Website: bh-photo
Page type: address-validator
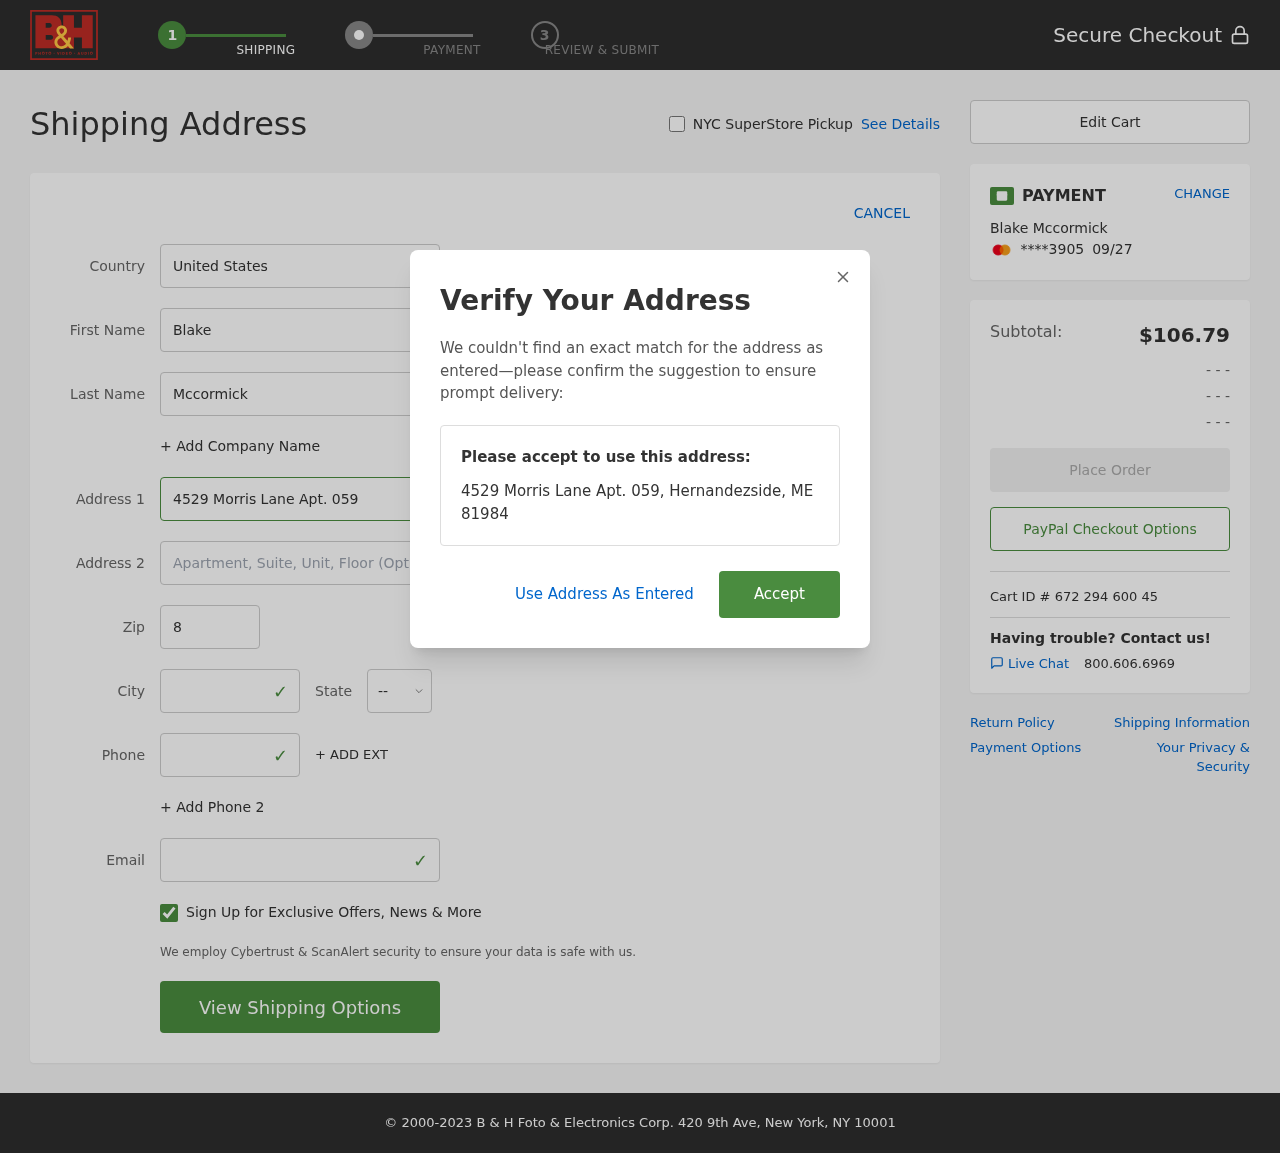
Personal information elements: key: PII_CARD_EXPIRY
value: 09/27
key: PII_CARD_LAST4
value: ****3905
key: PII_CITY
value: Hernandezside
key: PII_COUNTRY
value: United States
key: PII_EMAIL
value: blake_mccormick@hotmail.com
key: PII_FIRSTNAME
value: Blake
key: PII_FULLNAME
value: Blake Mccormick
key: PII_LASTNAME
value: Mccormick
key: PII_PHONE
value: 3996209712
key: PII_POSTCODE
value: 81984
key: PII_STATE_ABBR
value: ME
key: PII_STREET
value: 4529 Morris Lane Apt. 059
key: PII_CITY_STATE_ZIP
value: Hernandezside, ME 81984
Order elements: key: ORDER_SUBTOTAL
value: $106.79
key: ORDER_ID
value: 672 294 600 45